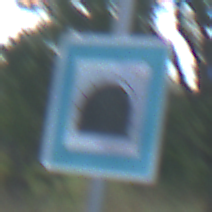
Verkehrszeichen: Tunnel
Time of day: MorningAfternoon
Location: Outdoor (Nature)
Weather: PartlyCloudy
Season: NotSpecified
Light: Natural